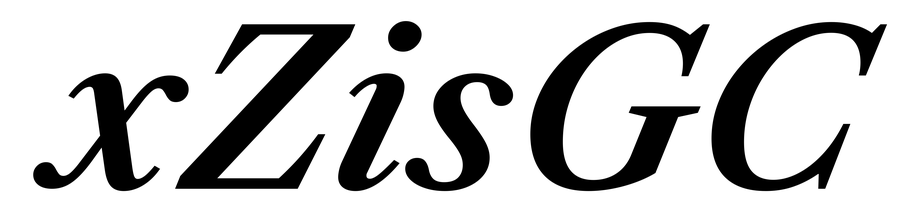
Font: LibreCaslonText-Italic_SemiBold_Italic